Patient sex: M
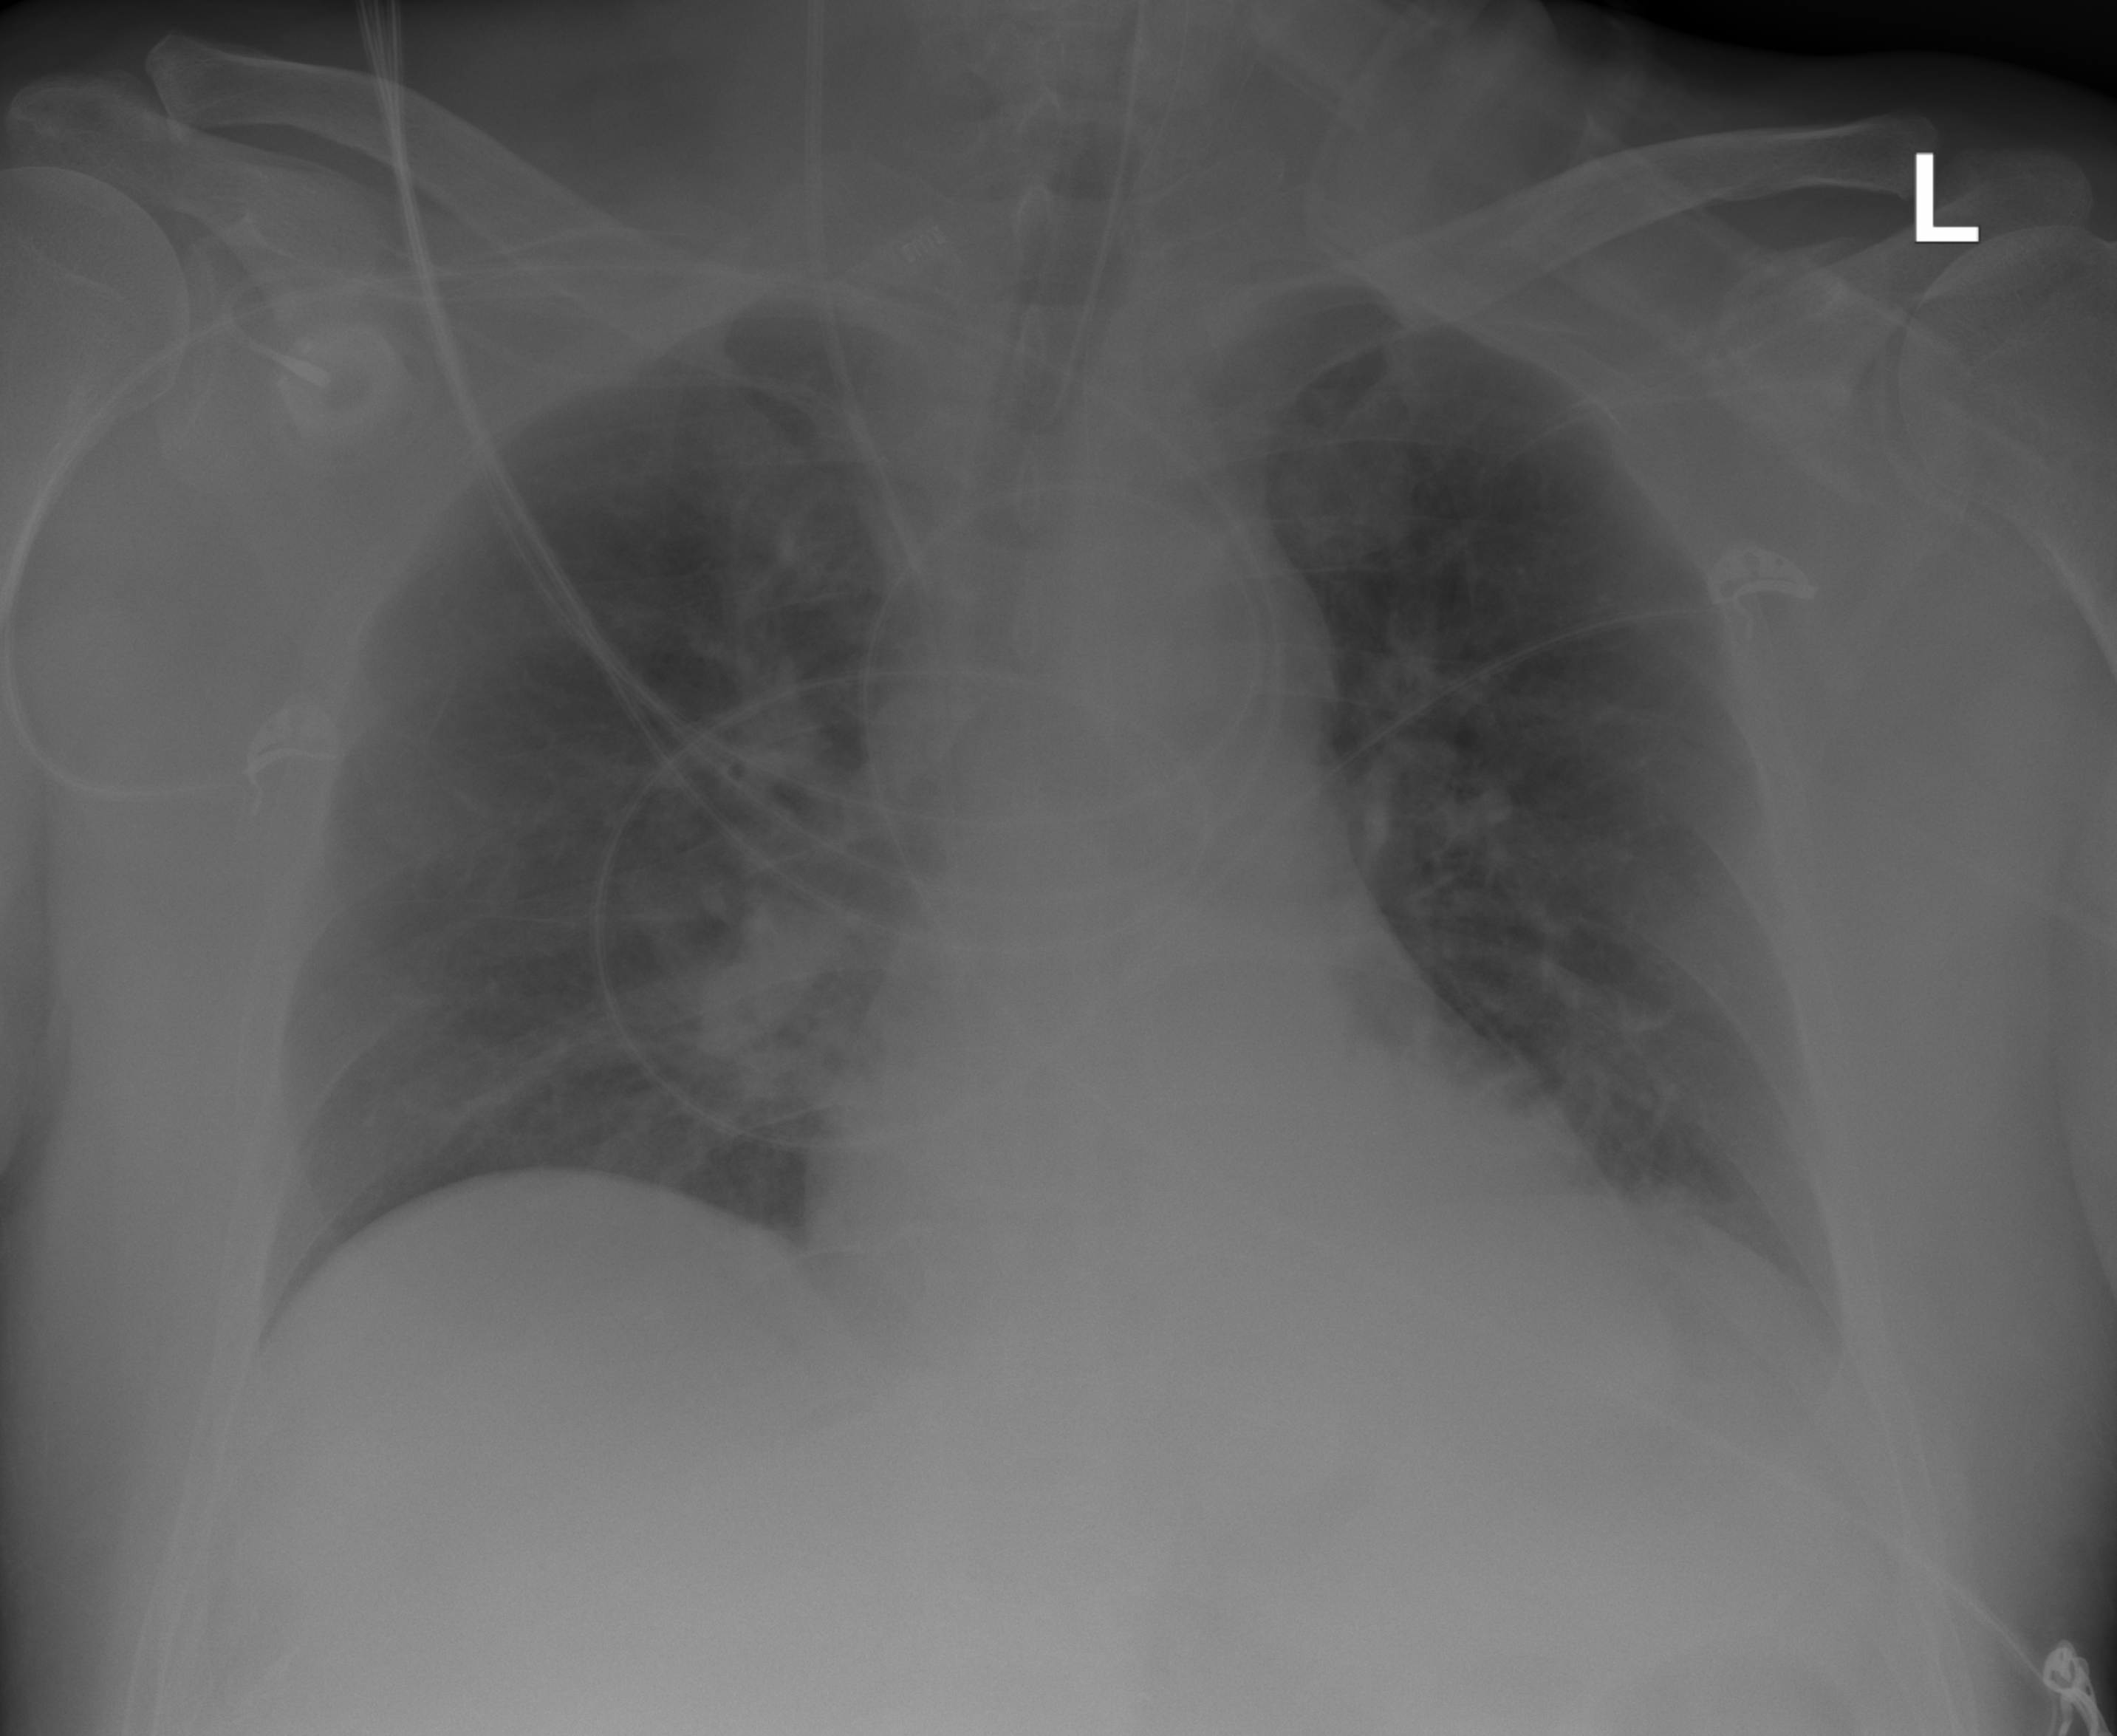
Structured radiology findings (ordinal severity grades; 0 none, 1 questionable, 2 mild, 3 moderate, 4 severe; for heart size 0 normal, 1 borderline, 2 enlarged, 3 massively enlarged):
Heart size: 0
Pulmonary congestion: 0
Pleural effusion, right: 0
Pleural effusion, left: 0
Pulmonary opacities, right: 0
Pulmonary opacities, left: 0
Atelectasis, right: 0
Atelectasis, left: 2